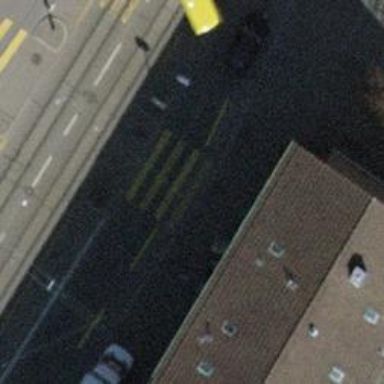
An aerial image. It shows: Uncontrolled zebra crossing with notable zebra markings.